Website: home-depot
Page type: account-selection
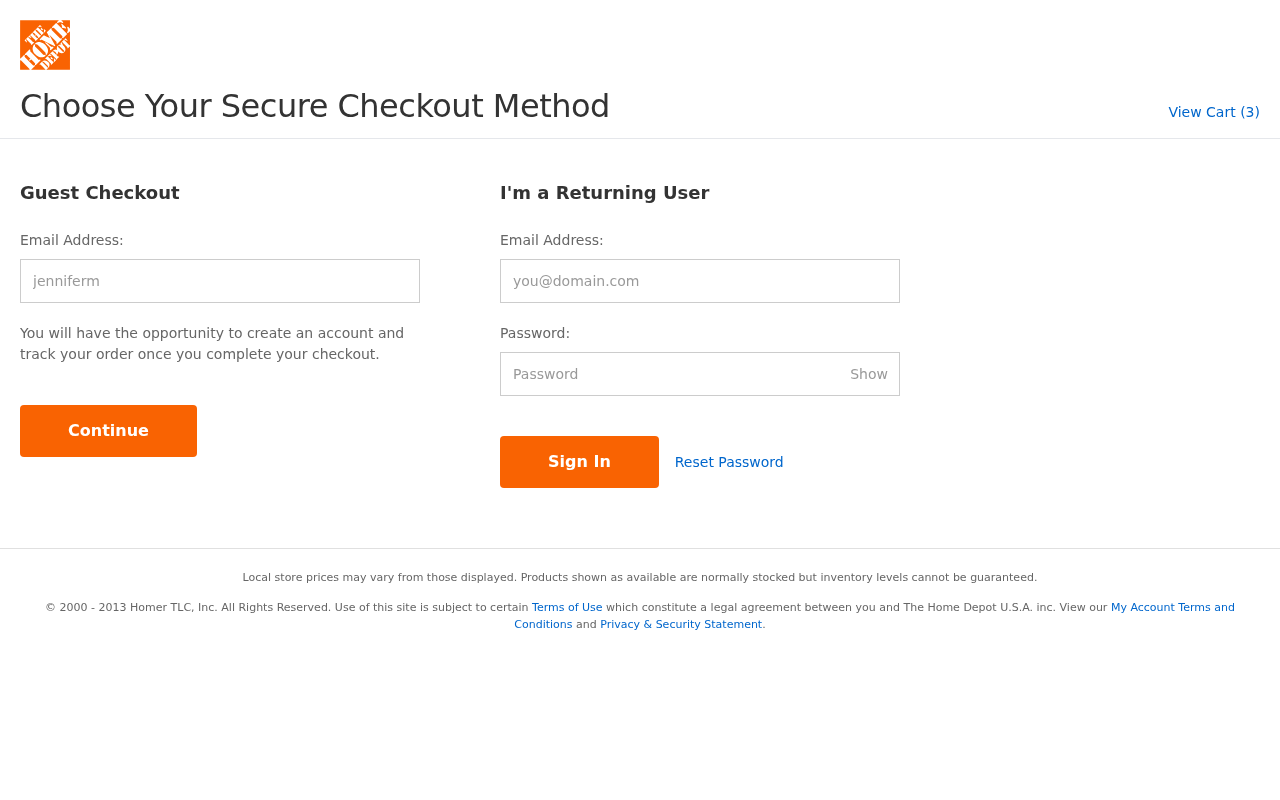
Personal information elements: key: PII_LOGIN_USERNAME
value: jennifermalone65
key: PII_LOGIN_USERNAME2
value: jennifermalone65
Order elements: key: ORDER_NUM_ITEMS
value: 3